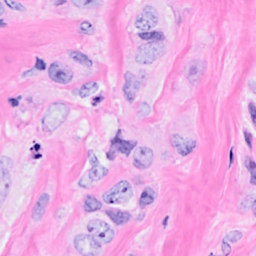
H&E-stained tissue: Breast